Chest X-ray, PA view. Patient: 49 years old, sex M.
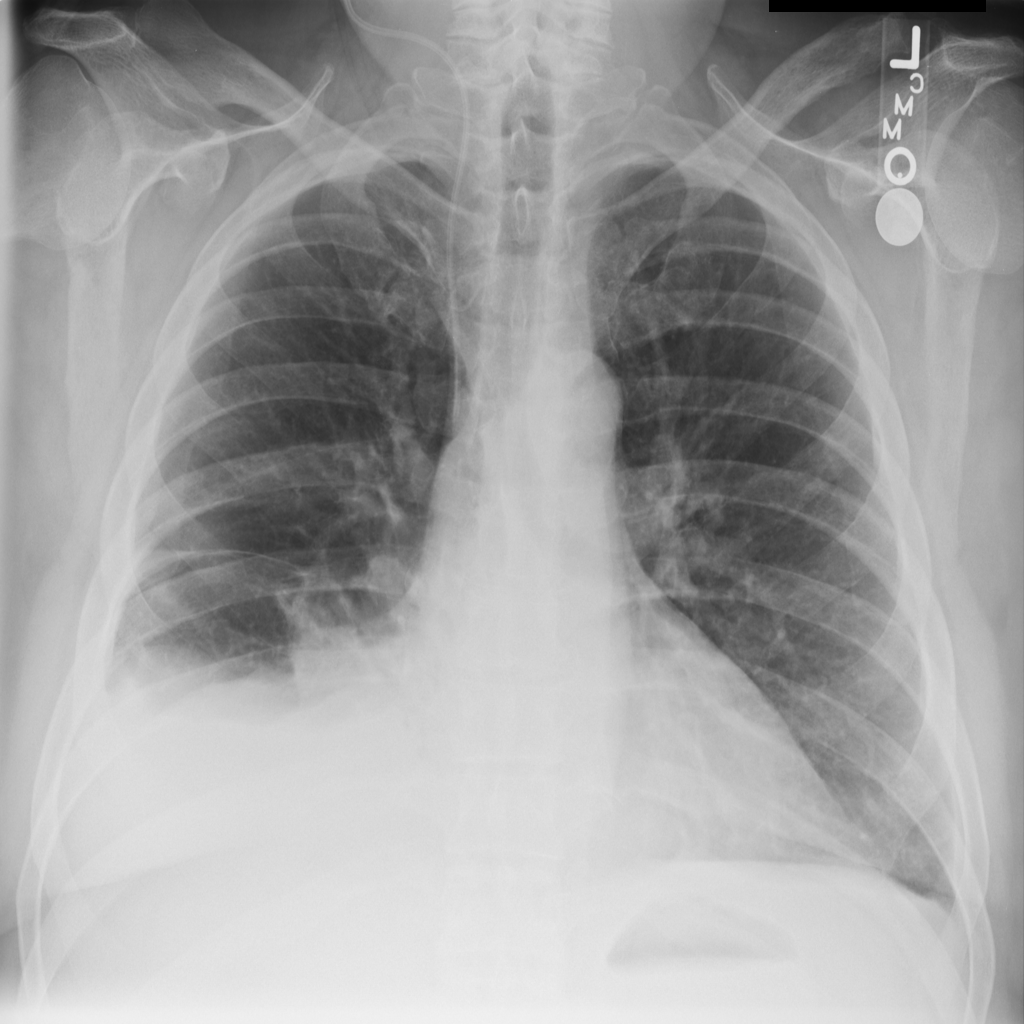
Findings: Effusion